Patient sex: M
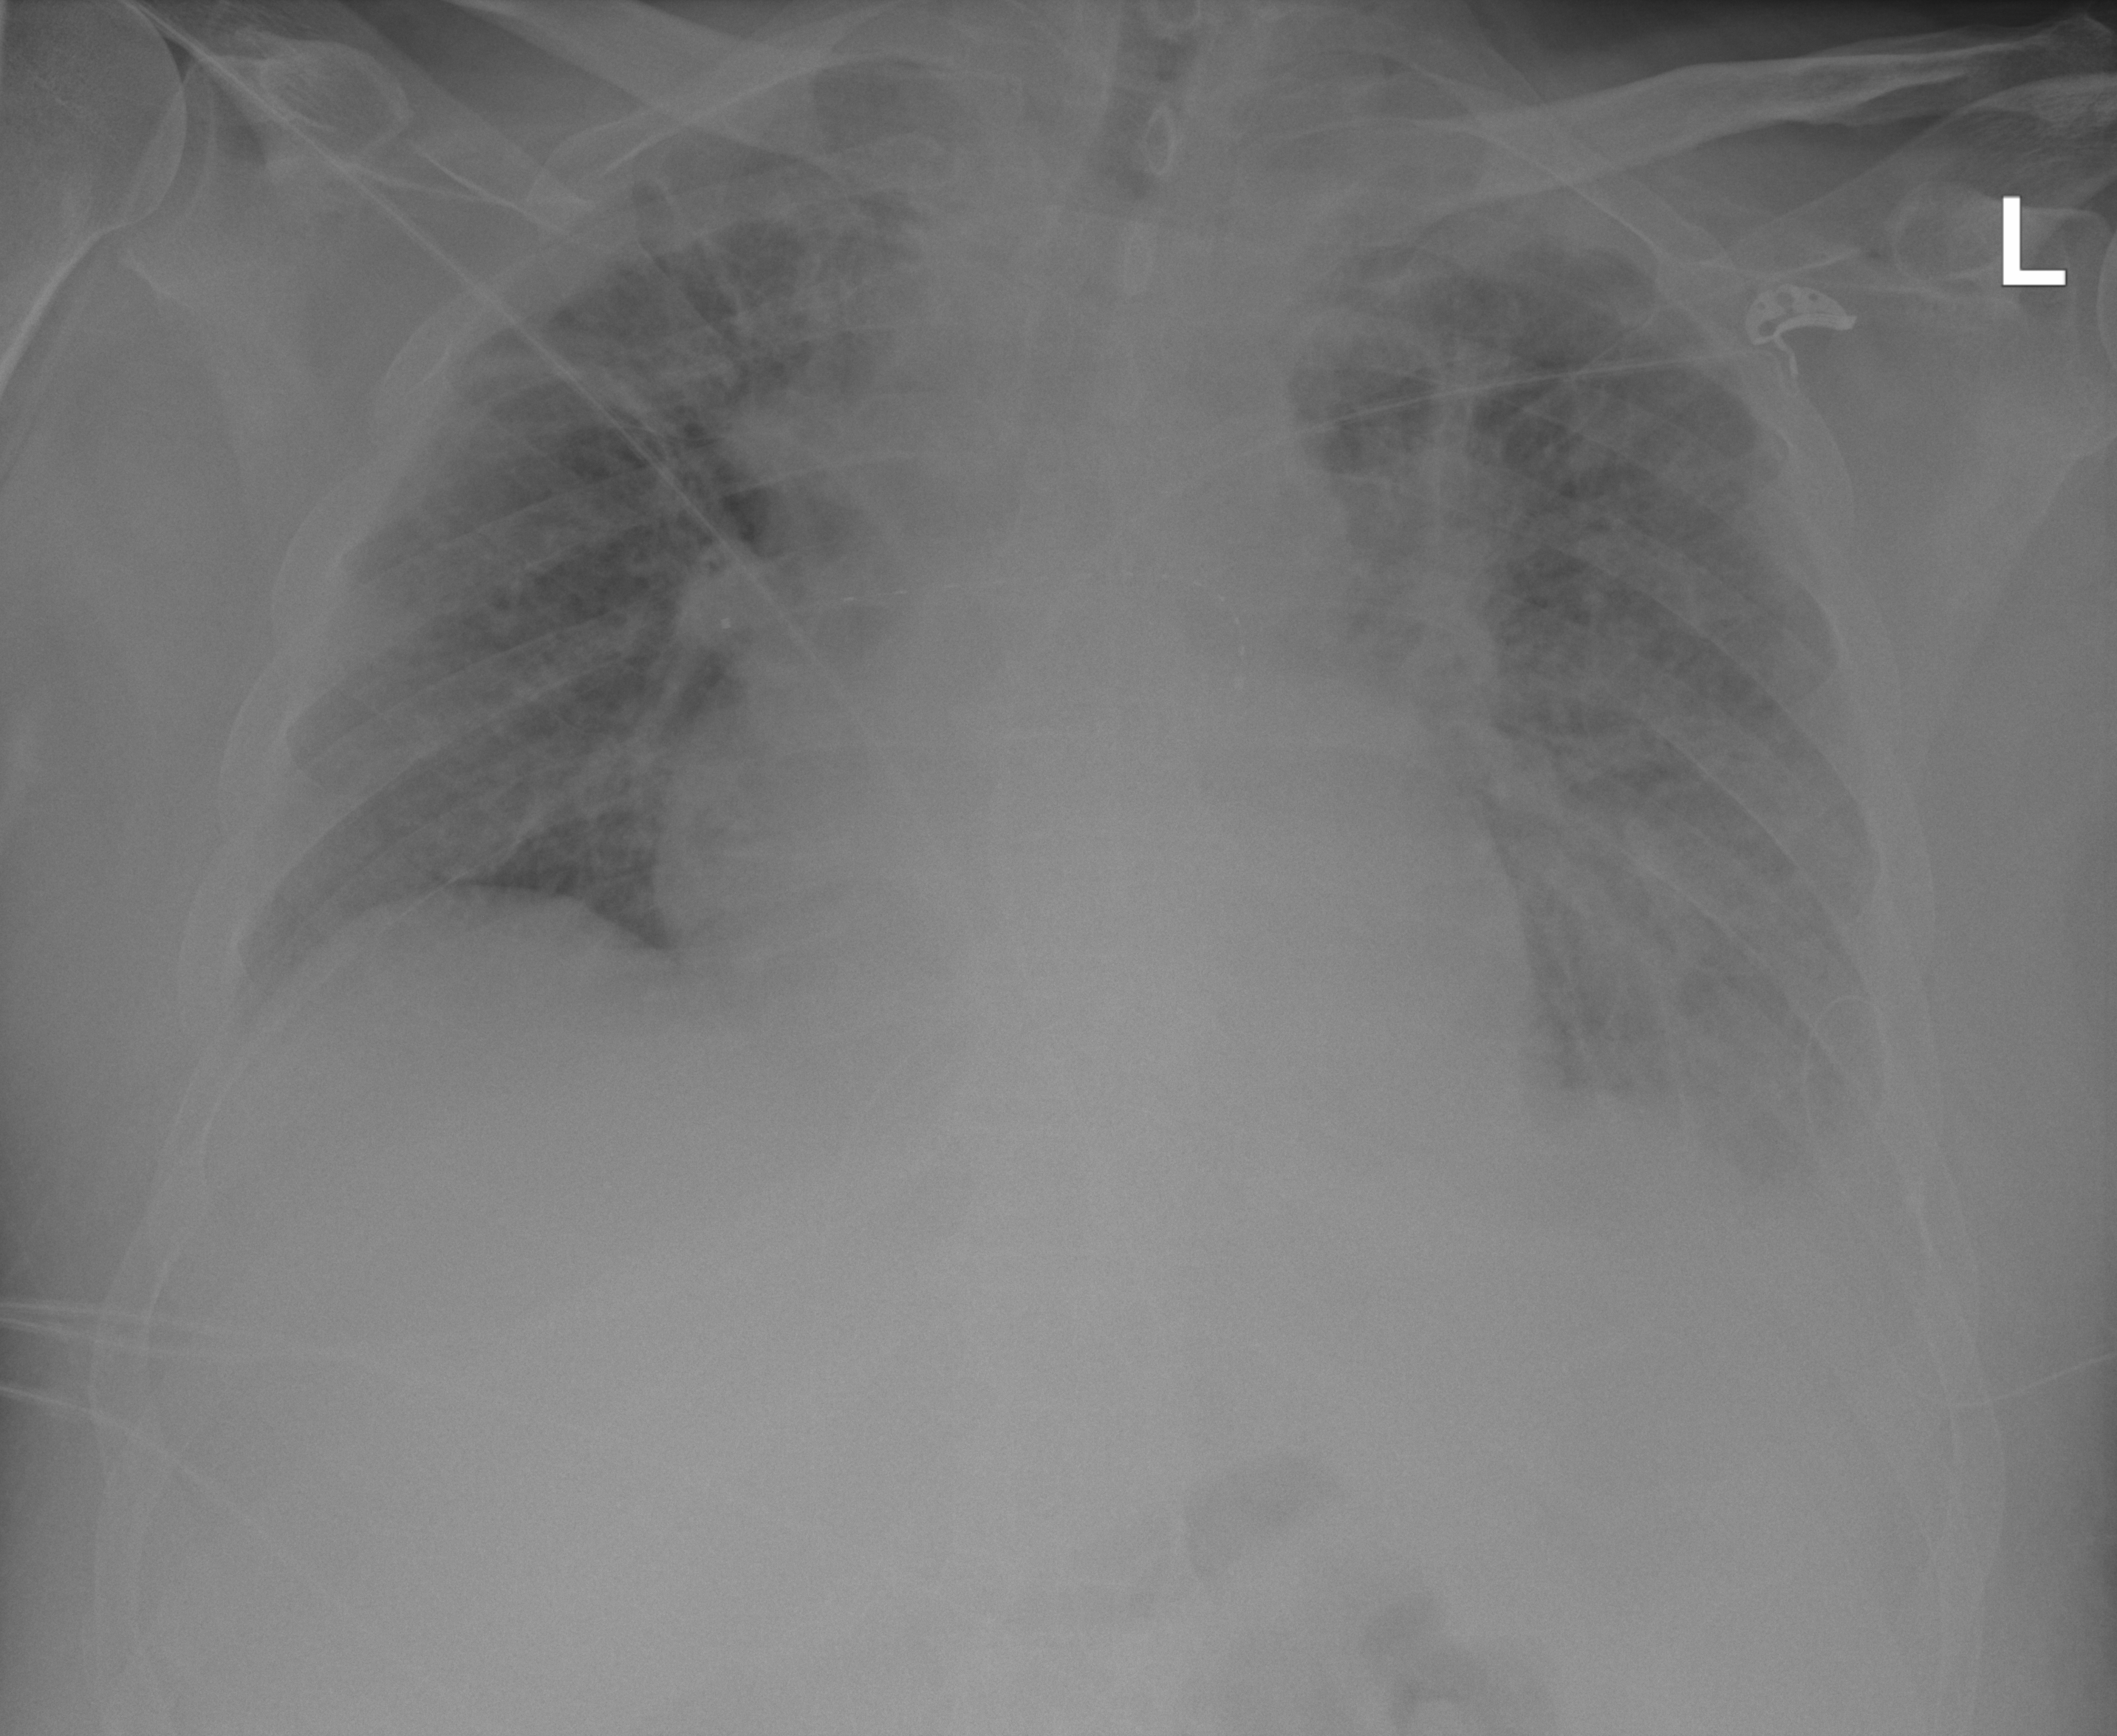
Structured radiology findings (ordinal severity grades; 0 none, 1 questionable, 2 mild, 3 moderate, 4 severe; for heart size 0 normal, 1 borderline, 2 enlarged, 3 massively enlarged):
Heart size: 2
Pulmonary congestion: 2
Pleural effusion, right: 0
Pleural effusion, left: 2
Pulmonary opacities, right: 2
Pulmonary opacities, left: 3
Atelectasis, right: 2
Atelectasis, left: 2